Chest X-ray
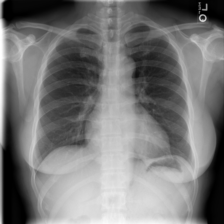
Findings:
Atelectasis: negative
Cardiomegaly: negative
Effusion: negative
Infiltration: negative
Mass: negative
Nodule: negative
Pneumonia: negative
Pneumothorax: negative
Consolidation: negative
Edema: negative
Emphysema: negative
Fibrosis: negative
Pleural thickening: negative
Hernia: negative